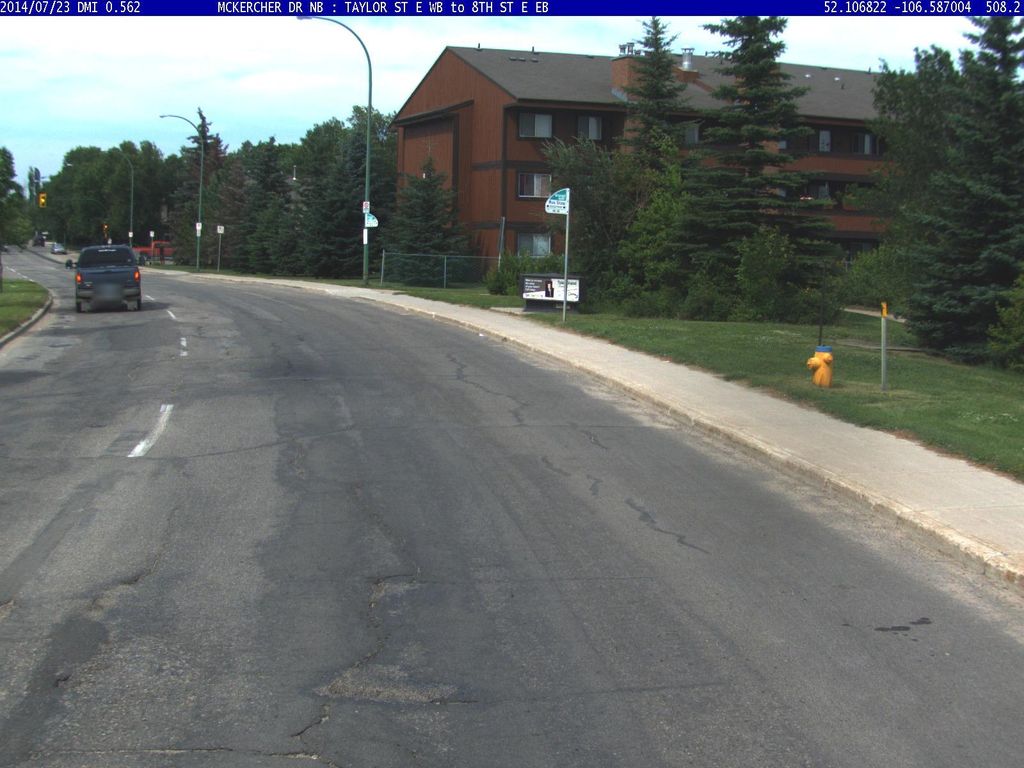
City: saskatoon